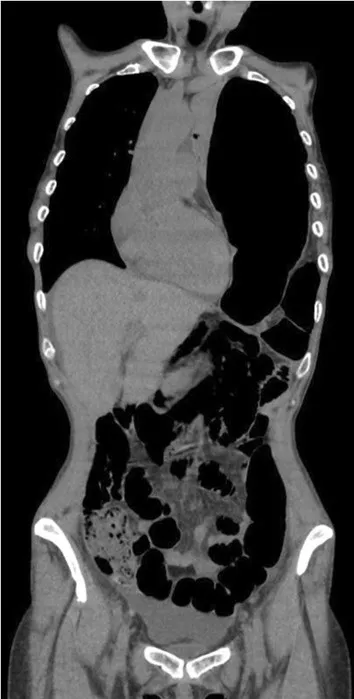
CT scan shows in left side, large diaphragmatic defect which allows passage of the stomach, spleen and colon (referred to as Bochdalek hernias) and complete collapse of left lung.
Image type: radiology (ct)